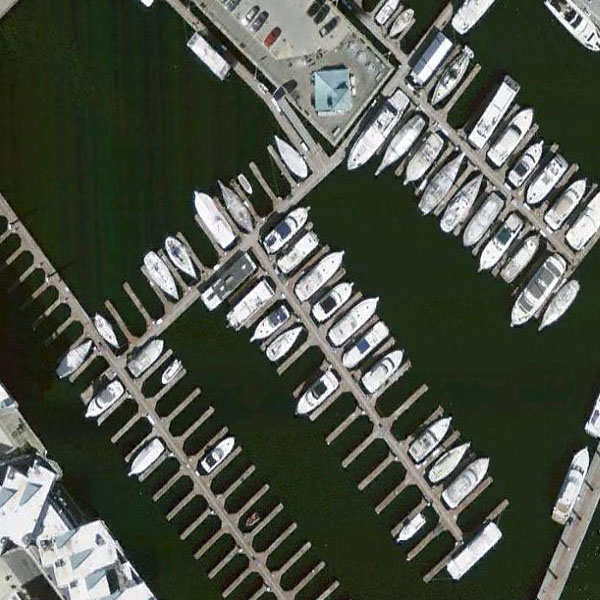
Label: Port